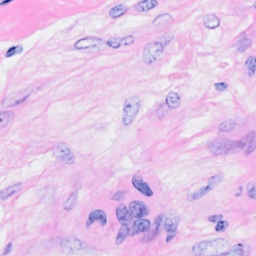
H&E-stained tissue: Breast